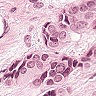
Metastatic tissue present: yes